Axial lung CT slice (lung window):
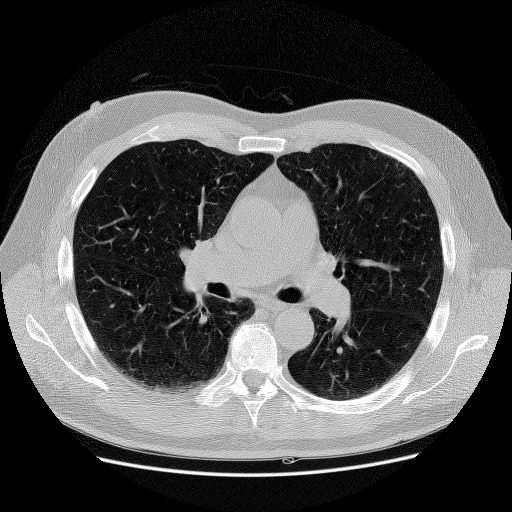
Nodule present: no